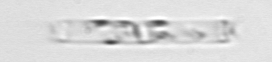
Label: Cerataulina_pelagica